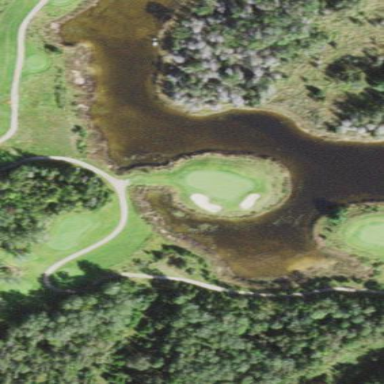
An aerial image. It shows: Area of rough grass used for golf.